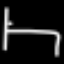
Label: bed